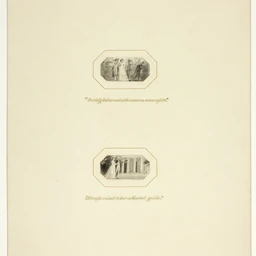
Title: Study for a plate from The Triumphs of Temper, in the 1796 Royal Engagements Pocket Book
Artist: Thomas Stothard
Caption: study for a plate from the triumphs of temper, in the 1796 royal engagements pocket book, ink or chalk wash, paper (fiber product), drawings (visual works), prints and drawing, thomas stothard, a work made of ink wash on paper, drawing and watercolor, prints and drawings, art institute of chicago